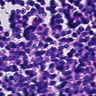
Metastatic tissue present: no